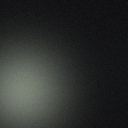
Screen state: off